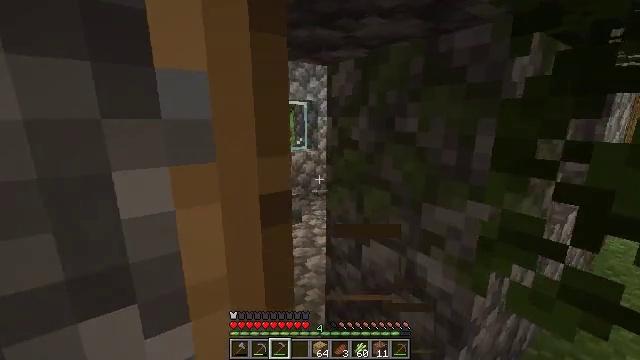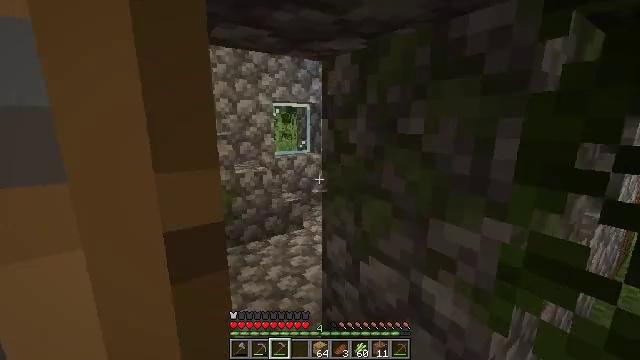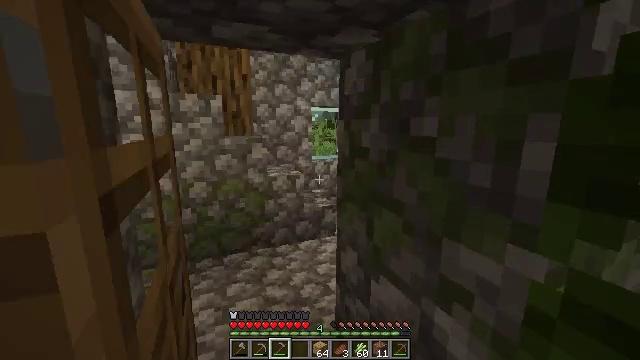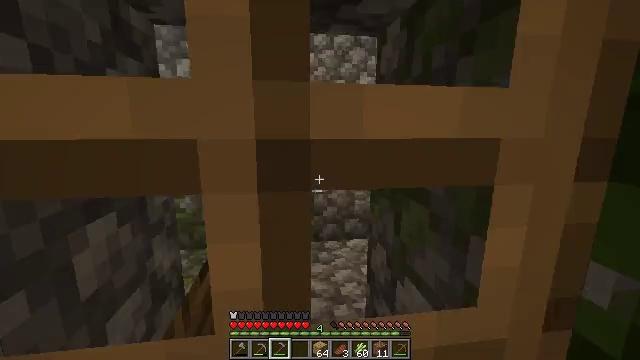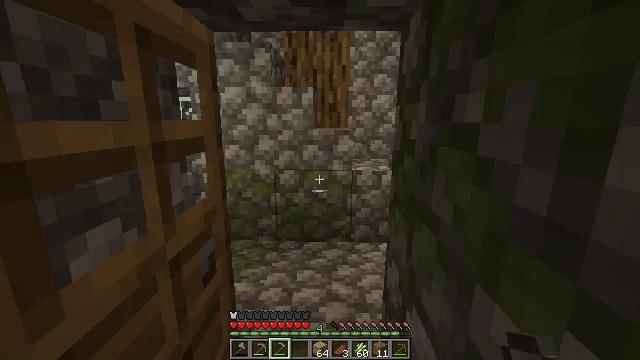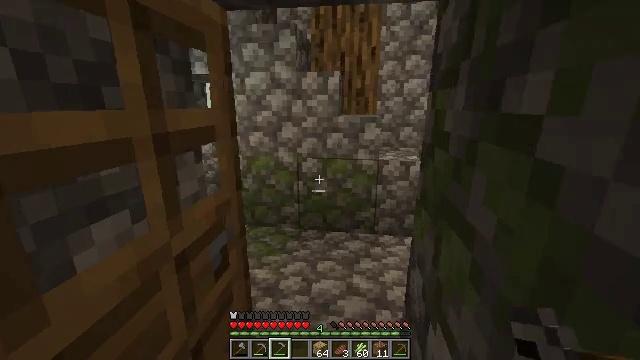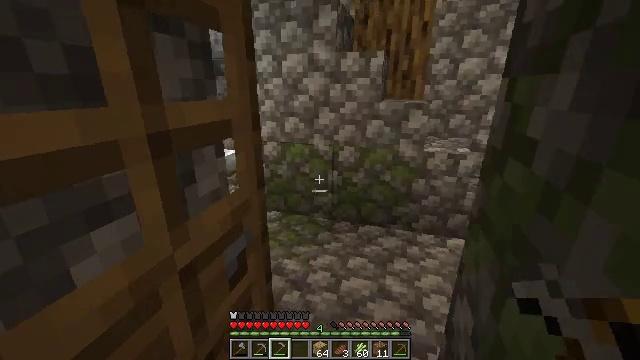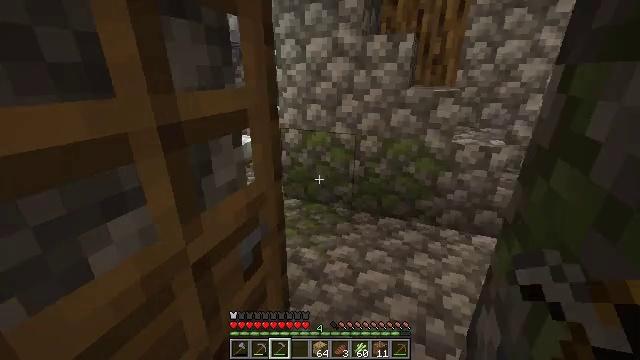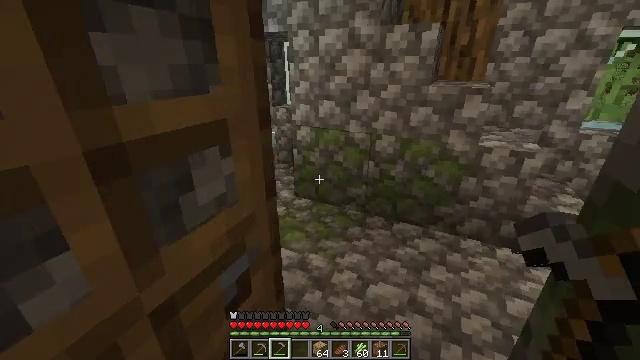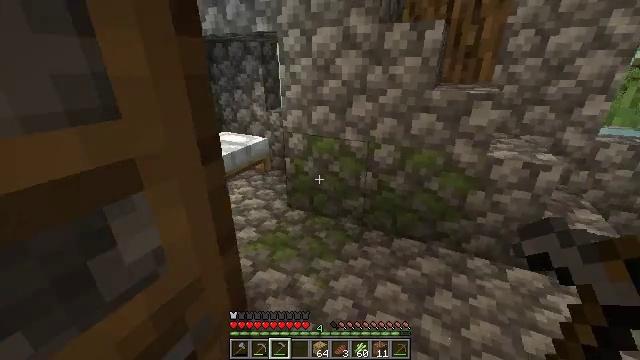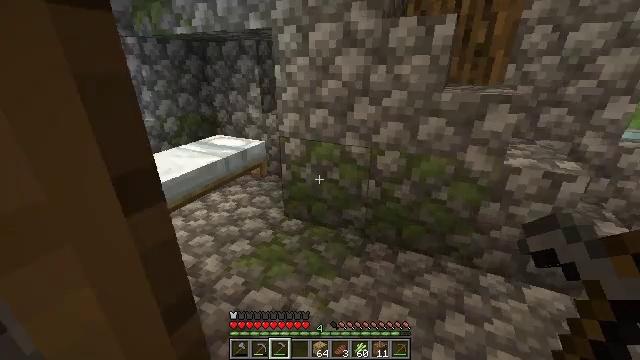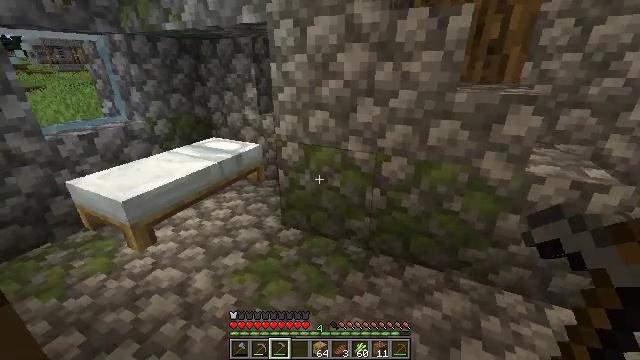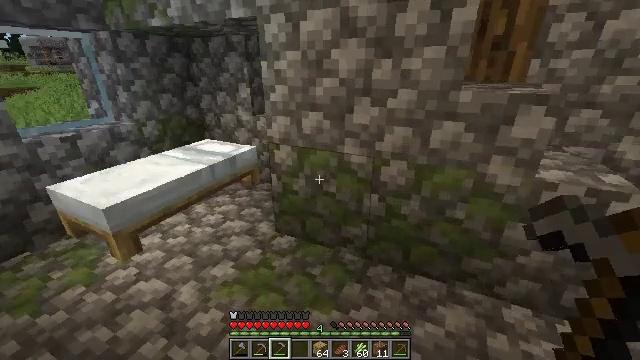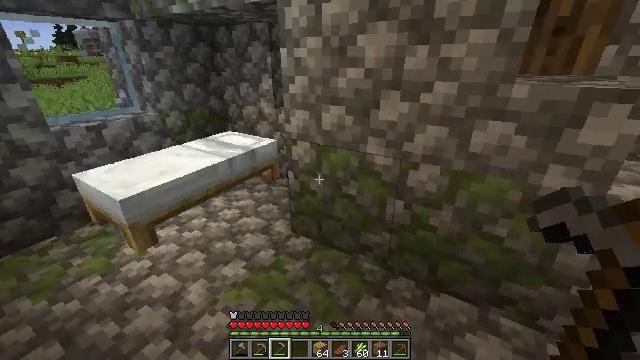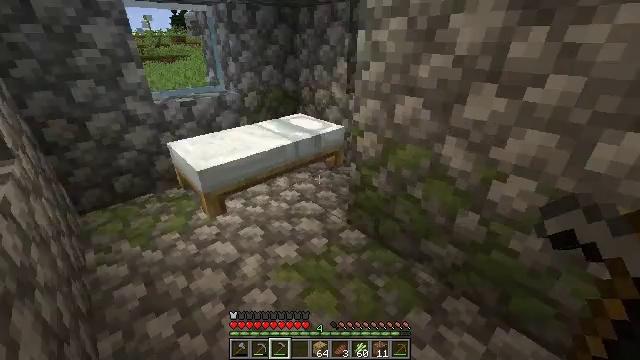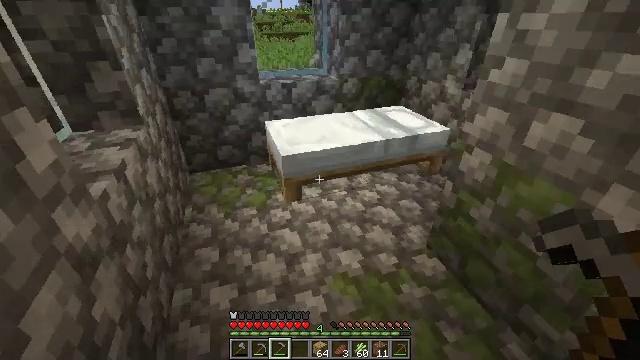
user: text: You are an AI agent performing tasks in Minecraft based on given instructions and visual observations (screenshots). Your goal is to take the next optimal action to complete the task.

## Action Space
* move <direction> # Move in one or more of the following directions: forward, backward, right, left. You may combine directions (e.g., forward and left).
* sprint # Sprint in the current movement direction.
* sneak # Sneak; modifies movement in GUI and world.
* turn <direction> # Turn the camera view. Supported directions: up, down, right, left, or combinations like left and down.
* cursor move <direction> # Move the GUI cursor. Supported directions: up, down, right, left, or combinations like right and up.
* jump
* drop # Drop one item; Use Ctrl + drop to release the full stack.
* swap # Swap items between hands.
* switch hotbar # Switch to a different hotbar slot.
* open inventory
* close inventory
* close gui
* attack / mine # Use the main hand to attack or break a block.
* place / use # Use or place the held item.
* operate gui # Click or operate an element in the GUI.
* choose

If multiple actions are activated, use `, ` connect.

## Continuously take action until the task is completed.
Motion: motion action
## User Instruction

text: Gather oak leaves by attacking.
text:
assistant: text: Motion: move forward, turn left, use / place
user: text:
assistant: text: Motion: move forward and move right, turn left and up
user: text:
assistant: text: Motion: move forward and move right, turn left
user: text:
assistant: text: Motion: move forward and move right, turn left and down
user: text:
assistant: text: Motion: move forward and move right, turn left and down
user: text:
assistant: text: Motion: move forward and move right, turn left and down
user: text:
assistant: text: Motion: move forward and move right, turn left and down
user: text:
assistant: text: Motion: move forward and move right, turn left and down
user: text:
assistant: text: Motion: move forward
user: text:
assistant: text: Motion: move forward
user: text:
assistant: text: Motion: move forward
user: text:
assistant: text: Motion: move forward
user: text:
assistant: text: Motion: move forward, turn left and down
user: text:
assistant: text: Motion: move forward, turn left and down
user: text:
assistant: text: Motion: move forward, turn left and down
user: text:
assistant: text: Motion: turn left and down
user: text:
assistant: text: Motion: move right, turn left
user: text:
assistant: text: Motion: move right
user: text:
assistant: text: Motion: move right, turn right and up
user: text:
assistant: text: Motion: move right, turn right and up
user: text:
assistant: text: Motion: turn right and up
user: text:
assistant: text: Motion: turn right and up
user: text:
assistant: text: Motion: turn right and up
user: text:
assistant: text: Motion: no_op
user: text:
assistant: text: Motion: move forward
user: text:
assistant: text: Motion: move forward, turn right
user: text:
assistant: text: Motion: move forward, turn right and down
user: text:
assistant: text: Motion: move forward, turn right and down
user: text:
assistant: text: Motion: move forward, turn right
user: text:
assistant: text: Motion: move forward